Field crop: maize
Growth stage: 2
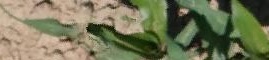
Species: maize